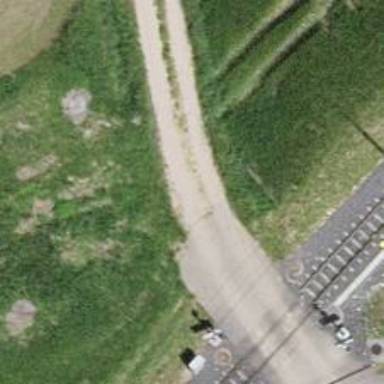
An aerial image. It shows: Track with grade2 tracktype.